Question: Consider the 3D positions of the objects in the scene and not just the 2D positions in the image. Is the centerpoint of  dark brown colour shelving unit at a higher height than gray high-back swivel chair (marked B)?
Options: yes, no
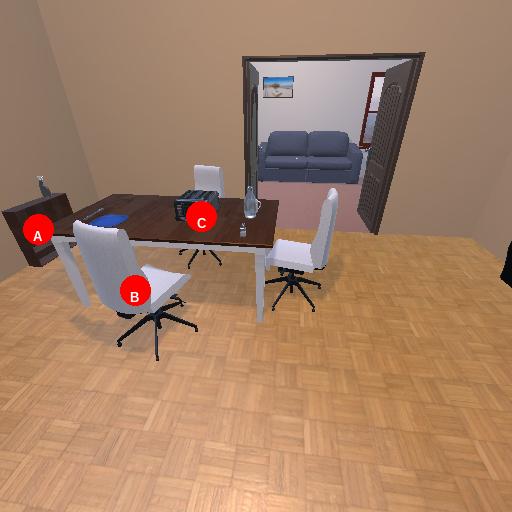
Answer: yes